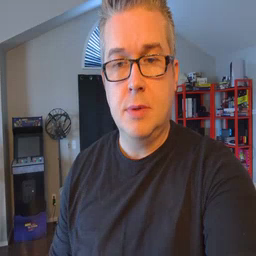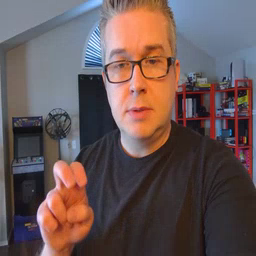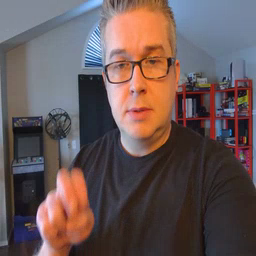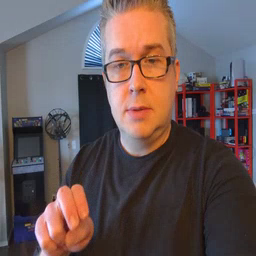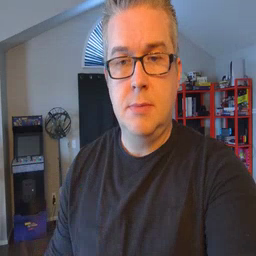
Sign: chair